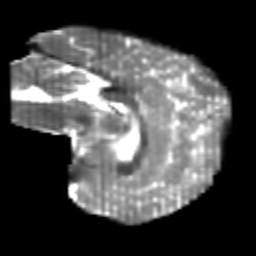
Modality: T2w
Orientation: sagittal
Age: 19
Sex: male
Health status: healthy
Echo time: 0.074 s